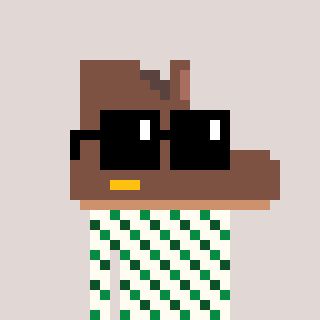
a pixel art character with square black sunglasses, a boot-shaped head and a grayscale-colored body on a warm background